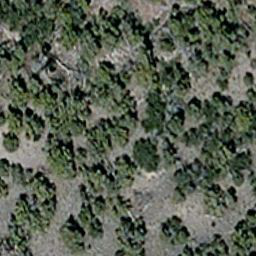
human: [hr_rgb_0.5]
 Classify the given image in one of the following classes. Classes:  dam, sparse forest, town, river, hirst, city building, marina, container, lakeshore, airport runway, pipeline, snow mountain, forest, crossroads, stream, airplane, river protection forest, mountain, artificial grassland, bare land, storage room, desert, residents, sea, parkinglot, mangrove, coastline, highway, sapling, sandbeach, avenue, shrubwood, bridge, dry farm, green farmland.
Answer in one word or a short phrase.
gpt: sparse forest